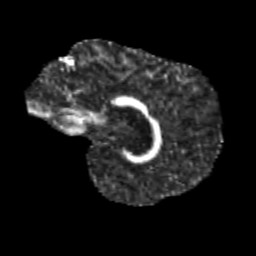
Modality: FA
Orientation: sagittal
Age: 12
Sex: male
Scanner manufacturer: siemens
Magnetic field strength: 3 T
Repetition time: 3.8 s
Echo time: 0.07 s